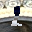
Label: 1